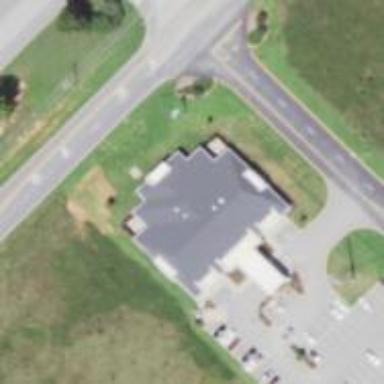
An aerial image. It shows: Healthcare clinic.